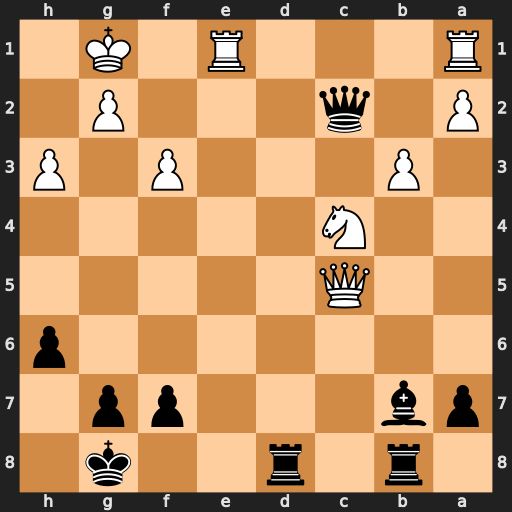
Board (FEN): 1r1r2k1/pb3pp1/7p/2Q5/2N5/1P3P1P/P1q3P1/R3R1K1
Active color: b
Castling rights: -
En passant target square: -
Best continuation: Rd2 Nxd2 Qxc5+